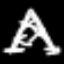
Label: The Eiffel Tower